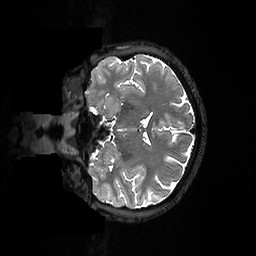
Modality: T2w
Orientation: coronal
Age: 22
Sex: female
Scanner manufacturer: ge
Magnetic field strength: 3 T
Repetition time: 3.241 s
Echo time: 0.06683 s